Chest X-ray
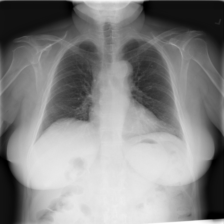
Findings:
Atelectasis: negative
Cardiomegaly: negative
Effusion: negative
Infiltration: positive
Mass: negative
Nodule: negative
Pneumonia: negative
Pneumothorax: negative
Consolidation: negative
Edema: negative
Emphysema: negative
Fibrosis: negative
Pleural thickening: negative
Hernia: negative